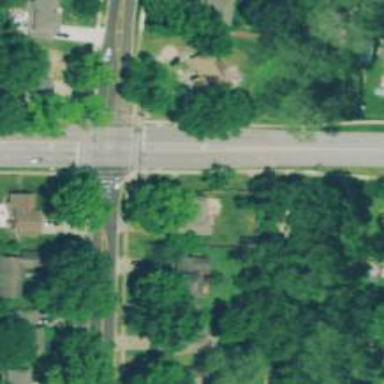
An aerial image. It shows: Road with dash markings.